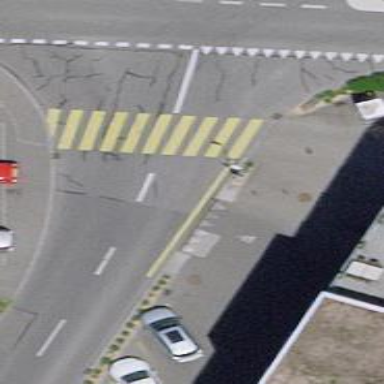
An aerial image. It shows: Uncontrolled zebra crossing on the road.